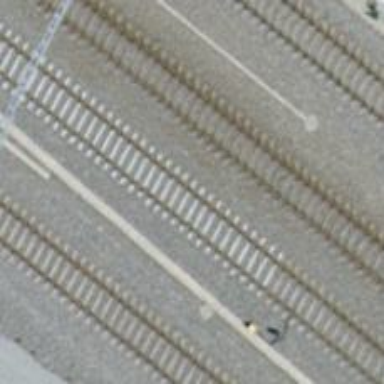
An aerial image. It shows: Railway switch with turnout to the right.